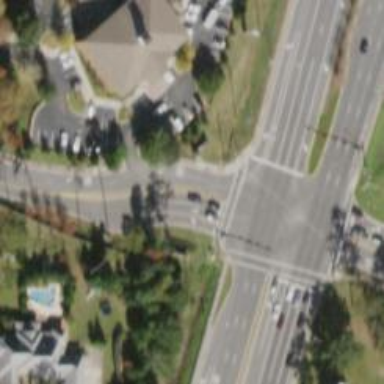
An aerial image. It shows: Marked crossing on footway.